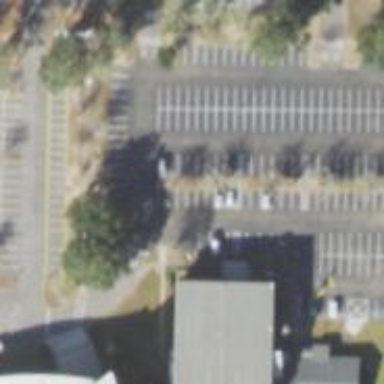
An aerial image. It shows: Parking space.